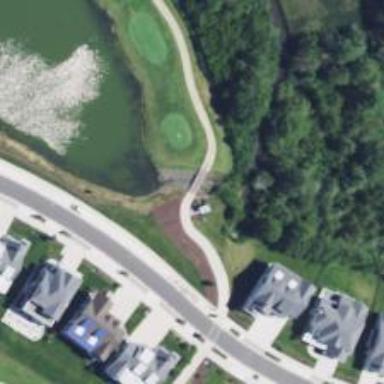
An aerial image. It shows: Service road that includes bridge over golf cart path.